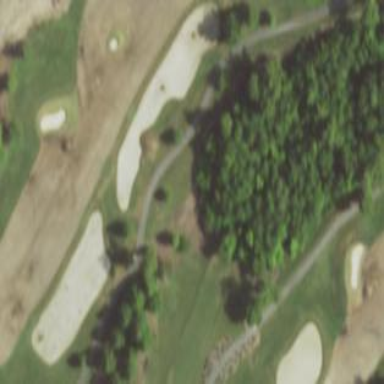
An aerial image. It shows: Sandy area is golf bunker.